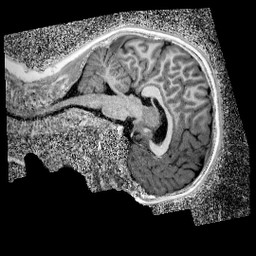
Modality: UNIT1_denoised
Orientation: sagittal
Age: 12
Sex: male
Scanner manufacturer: siemens
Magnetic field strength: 3 T
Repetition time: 4 s
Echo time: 0.00299 s